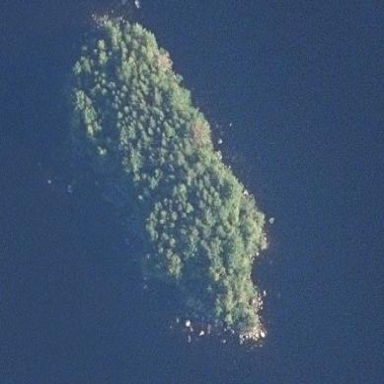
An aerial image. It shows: Islet covered with woodland.